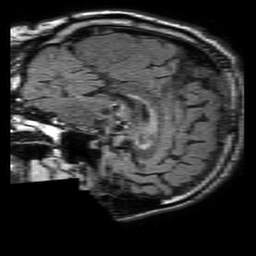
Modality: FLAIR
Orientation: sagittal
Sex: male
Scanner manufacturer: philips
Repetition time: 11 s
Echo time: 0.125 s